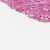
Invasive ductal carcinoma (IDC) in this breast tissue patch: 0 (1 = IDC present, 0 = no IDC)